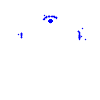
Particle: pion